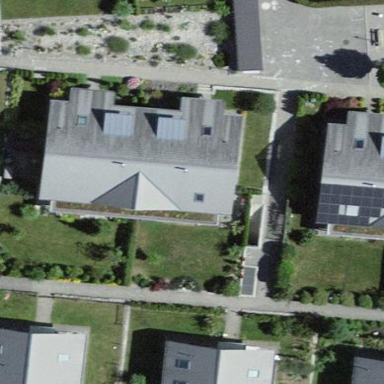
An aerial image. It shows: Simple house.